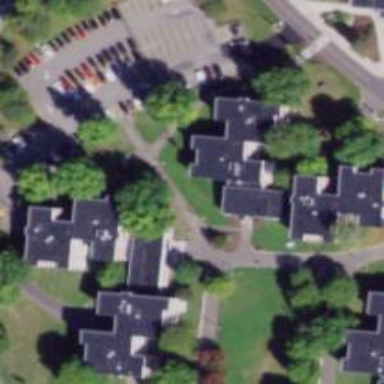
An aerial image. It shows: Dormitory building.